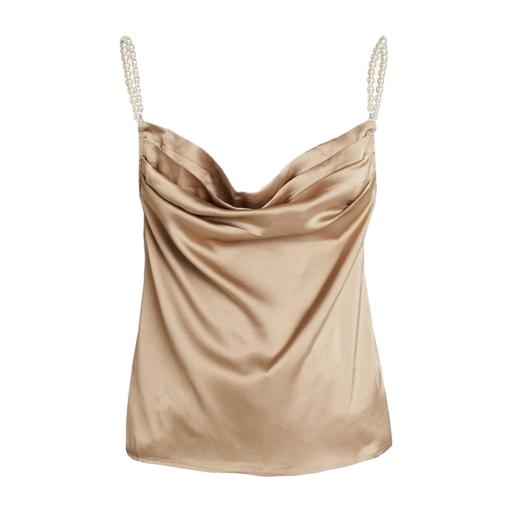
beige ezra busty cami, beige joan cami, beige gathered-waist top, white background